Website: crate-barrel
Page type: store-pickup
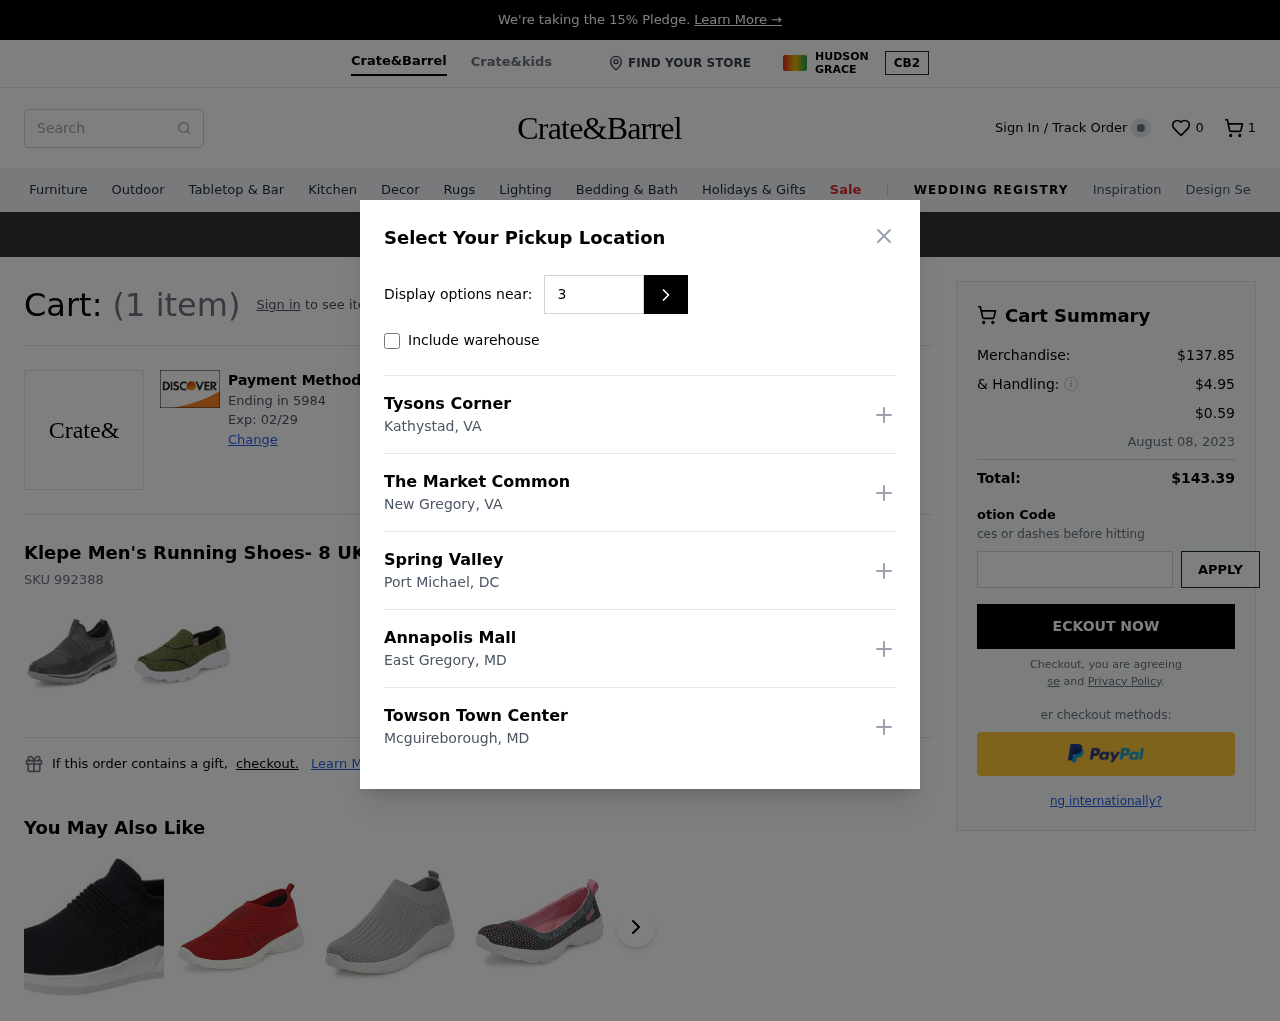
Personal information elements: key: PII_CARD_EXPIRY
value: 02/29
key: PII_CARD_LAST4
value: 5984
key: PII_LOCATION1_CITY
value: Kathystad
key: PII_LOCATION1_NAME
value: Tysons Corner
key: PII_LOCATION1_STATE
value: VA
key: PII_LOCATION2_CITY
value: New Gregory
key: PII_LOCATION2_NAME
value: The Market Common
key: PII_LOCATION2_STATE
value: VA
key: PII_LOCATION3_CITY
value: Port Michael
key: PII_LOCATION3_NAME
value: Spring Valley
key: PII_LOCATION3_STATE
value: DC
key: PII_LOCATION4_CITY
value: East Gregory
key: PII_LOCATION4_NAME
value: Annapolis Mall
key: PII_LOCATION4_STATE
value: MD
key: PII_LOCATION5_CITY
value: Mcguireborough
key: PII_LOCATION5_NAME
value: Towson Town Center
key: PII_LOCATION5_STATE
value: MD
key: PII_POSTCODE
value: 35434
Product elements: key: PRODUCT1_NAME
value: Klepe Men's Running Shoes- 8 UK (42 EU) (9 US) (BX020/GRY)
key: PRODUCT1_SKU
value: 992388
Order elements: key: ORDER_NUM_ITEMS
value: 1
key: ORDER_NUM_ITEMS
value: (1 item)
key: ORDER_SUBTOTAL
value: $137.85
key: ORDER_SHIPPING_COST
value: $4.95
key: ORDER_SURCHARGE
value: $0.59
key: ORDER_DELIVERY_DATE
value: August 08, 2023
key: ORDER_TOTAL
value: $143.39
Search elements: key: HEADER_SEARCH
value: Search
Other elements: key: WISHLIST_NUM_ITEMS
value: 0